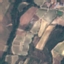
Land use / land cover class: PermanentCrop